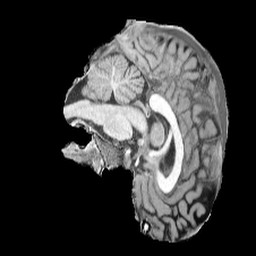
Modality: UNIT1
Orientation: sagittal